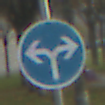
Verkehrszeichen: VorgeschriebeneFahrtrichtungRechtsOderLinks
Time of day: MorningAfternoon
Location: Outdoor (Suburban)
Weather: PartlyCloudy
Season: NotSpecified
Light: Natural